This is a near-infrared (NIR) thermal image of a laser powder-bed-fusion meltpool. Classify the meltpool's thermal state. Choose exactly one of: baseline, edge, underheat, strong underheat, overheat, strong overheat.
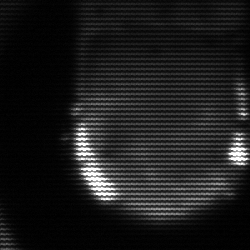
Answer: strong underheat